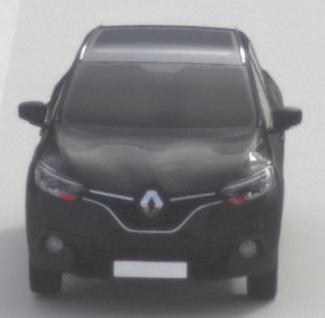
Make: Renault
Model: Kadjar ENERGY TCe 130
Detailed model: Kadjar
Model produced from: 2015/05
Model produced until: 2018/08
Doors: 5
Color: black
Road condition: dry road
Daytime: morning or afternoon
Contrast: low contrast